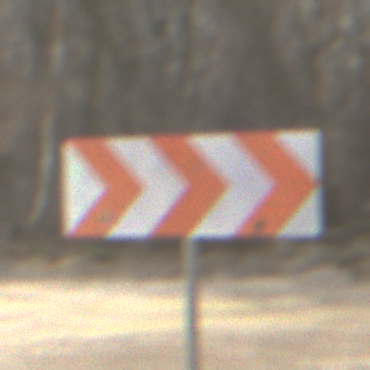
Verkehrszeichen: RichtungstafelnInKurvenGrossLinks
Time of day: MorningAfternoon
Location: Outdoor (Nature)
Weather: PartlyCloudy
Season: Winter
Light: Natural